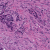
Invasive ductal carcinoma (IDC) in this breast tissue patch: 1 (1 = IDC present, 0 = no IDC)